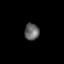
Tissue: skin
Cell type: Epithelial cells
Senescence score: 0.2521
Nuclear area (px): 240
Mean DAPI intensity: 101.221